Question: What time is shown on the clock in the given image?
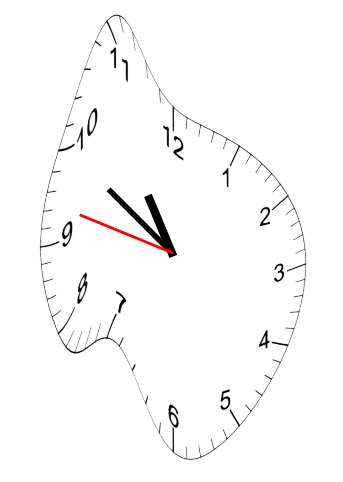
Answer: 10:49:47